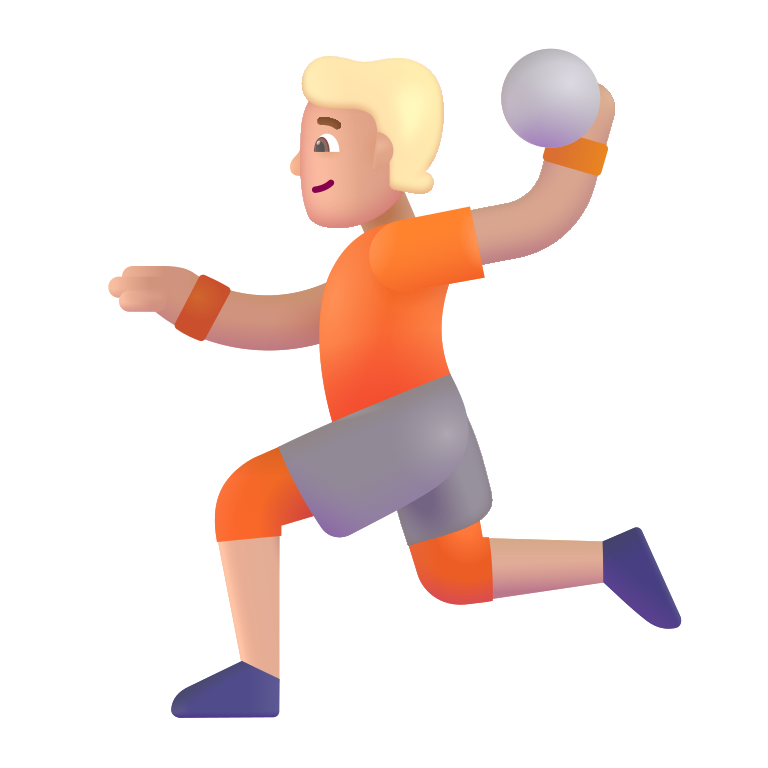
person playing handball color  light